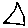
Label: triangle